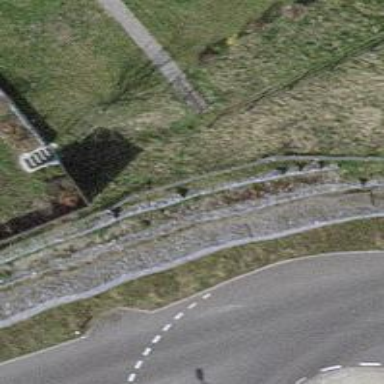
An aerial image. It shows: Retaining wall.